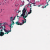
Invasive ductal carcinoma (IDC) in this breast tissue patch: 0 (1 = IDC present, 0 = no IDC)